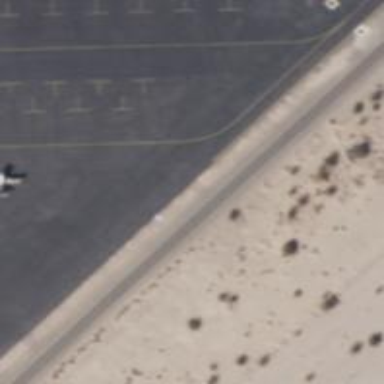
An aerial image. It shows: Image of taxiway at airport.